Question: When displaying an image in the collection section and having product preview images associated with a certain product, I receive duplicate copies of the product because I have image previews. Is this because I'm not calling for the first featured image?
'''
<img src="{{ collection.products.first.featured_image | product_img_url: 'medium' }}">
'''

Both images go to the same product. I figured out that because I have a preview image and a featured image it displays two identical products.
Here's the full source:
'''
<div class="collectionfront">
{% for product in products %}
{% for image in product.images %}
<a href="/products/{{ product.handle }}" class="product-hover"><img src="{{ collection.products.first.featured_image | product_img_url: 'medium' }}"><h2><span>{{ product.title }}</span></h2>{{ product.price | money_with_currency }}{% if product.available %}<form action="/products/{{ product.handle }}"><span><button type="submit" class="shop-btn">Shop</button></span></form>{% else %}<p>Sold Out!</p>{% endif %}</a>
{% endfor %}
{% endfor %}
</div>
'''
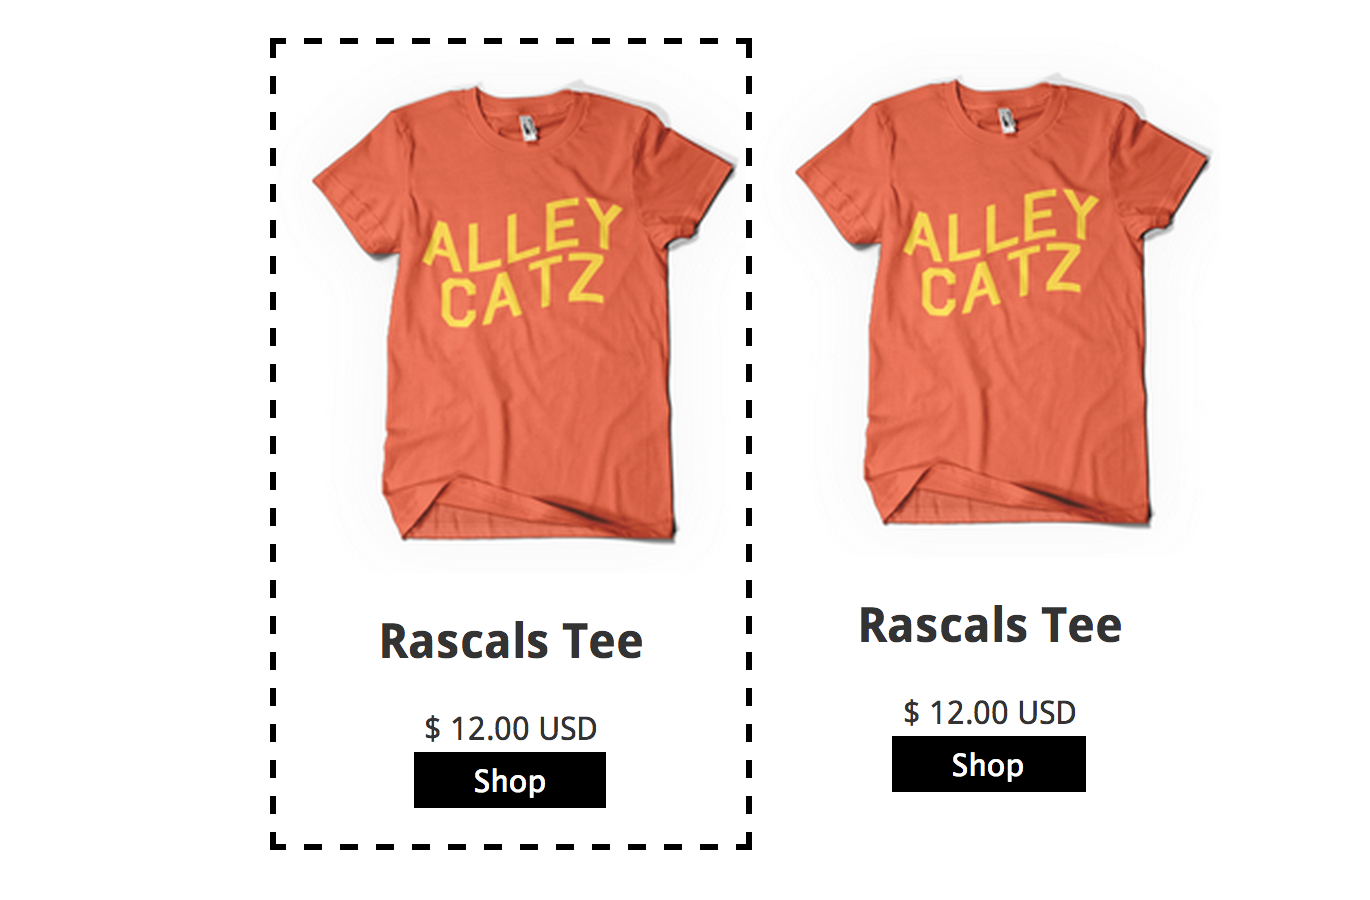
Answer: I think it's because you're looping through each product image. Try removing your inner for loop '{% for image in product.images %}'.
Also, if you are displaying a featured image for a product and not a collection, you probably want 'product.featured_image' instead of 'collection.products.first.featured_image'.